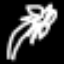
Label: palm tree